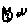
Label: cat